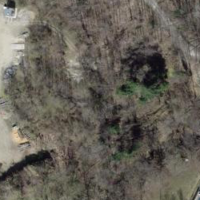
EUNIS habitat code: 41
Species observed at this site:
Artemisia vulgaris